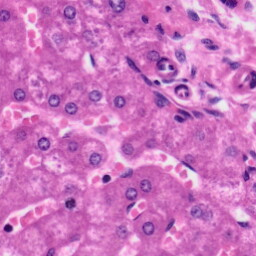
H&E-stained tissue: Liver